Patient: sex M, age 66
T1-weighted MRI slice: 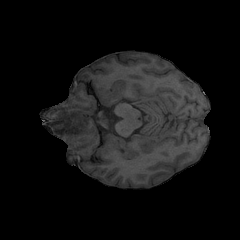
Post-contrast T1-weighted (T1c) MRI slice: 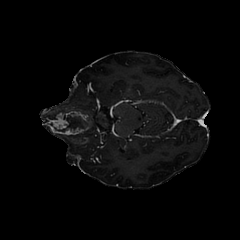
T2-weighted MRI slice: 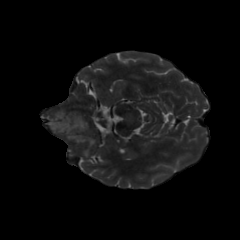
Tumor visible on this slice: yes
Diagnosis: Glioblastoma, IDH-wildtype
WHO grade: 4